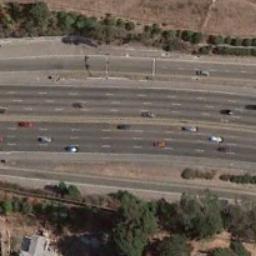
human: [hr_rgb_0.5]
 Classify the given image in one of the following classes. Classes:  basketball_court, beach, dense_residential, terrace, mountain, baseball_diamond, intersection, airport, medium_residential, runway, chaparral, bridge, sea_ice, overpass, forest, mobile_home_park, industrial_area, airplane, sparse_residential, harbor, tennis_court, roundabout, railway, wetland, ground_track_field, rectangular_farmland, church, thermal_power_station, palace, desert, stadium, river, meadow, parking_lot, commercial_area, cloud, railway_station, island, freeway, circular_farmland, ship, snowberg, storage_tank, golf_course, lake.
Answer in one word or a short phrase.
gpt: freeway